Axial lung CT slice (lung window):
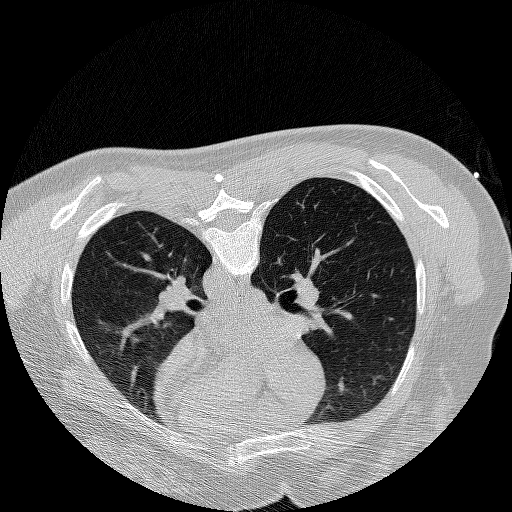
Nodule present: no